I will show an image sequence of human cooking. I have annotated the images with numbered circles. Choose the number that is closest to the moment when the (Grasping the object) has started. You are a five-time world champion in this game. Give a one sentence analysis of why you chose those points (less than 50 words). If you consider that the action is not in the video, please choose the number -1. Provide your answer at the end in a json file of this format: {"points": []}
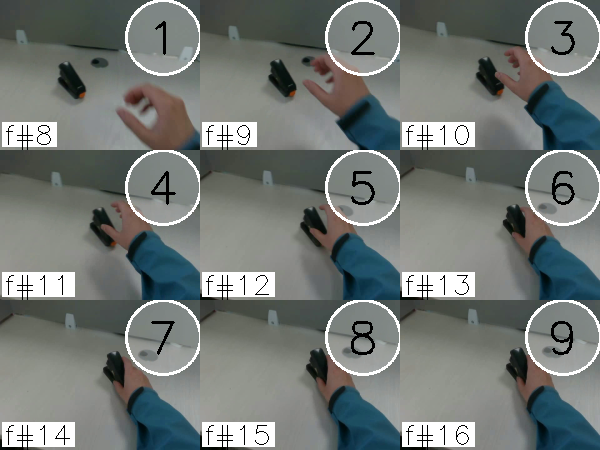
Frame 7 shows the clearest moment of hand-object contact.
{"points": [7]}